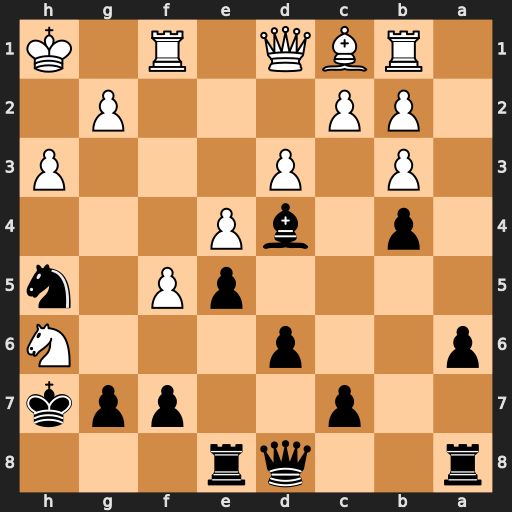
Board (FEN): r2qr3/2p2ppk/p2p3N/4pP1n/1p1bP3/1P1P3P/1PP3P1/1RBQ1R1K
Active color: b
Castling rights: -
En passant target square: -
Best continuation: Ng3+ Kh2 Nxf1+ Qxf1 gxh6